Question: Provided that I have the 5*5 dataArray
'''
d= [0.0177104427823448,0.00246661459209512,0.0399831543374395,0.0615494164555707,0.0476204124707652;0.0275276152854314,0.0219153841813084,0.0581144391404502,0.144890028400954,0.157839631316098;0.0622883972729130,0.0716157303159909,0.245482781674067,0.123999612575059,0.177495187746408;0.0200735764542146,0.0573087934038160,0.0636451189717613,0.0160810084568415,0.0484992279558924;0.0185180386159227,0.00841167700273800,0.0372017422726281,0.0173721095082637,0.0459520362441099]
'''
And I want to use the data to fit the specific 2D-function with a least-square fitting technique. The function is like this:
'''
r = alfa*sin(pi*(n1+delta1))*sin(pi*(n2+delta2)) / (25*sin(pi/5*(n1+delta1))*sin(pi/5*(n2+delta2))),
'''
where alfa,delta1,delta2 are the parameters that need to be estimated, and n1,n2 range from 1 to 5.
The function fitting result will be like this:

I don't know how to do these things in MATLAB. Can anyone help me?
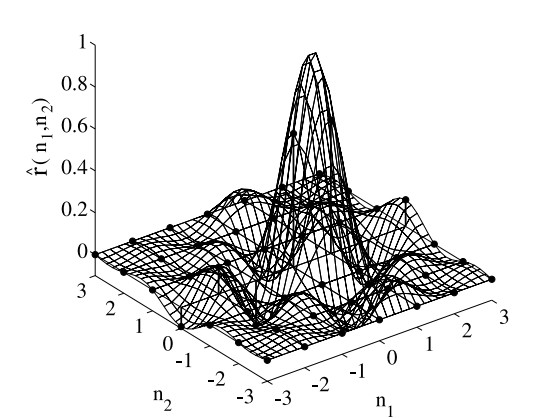
Answer: Well,thanks to @Dan.My question seems to be implemented like this:
'''
[n,m]=size(d);%assumes that d is a n x m matrix
[X,Y]=meshgrid(1:n,1:m);%your x-y coordinates
x(:,1)=X(:); % x= first column
x(:,2)=Y(:); % y= second column
f=d(:); % your data f(x,y) (in column vector)
%--- now define the function in terms of x
%--- where you use x(:,1)=X and x(:,2)=Y
fun = @(c,x) c(1)*sin(pi*(x(:,1)+c(2))).*sin(pi*(x(:,2)+c(3))) ./ (25*sin(pi/5*(x(:,1)+c(2))).*sin(pi/5*(x(:,2)+c(3))));
%--- now solve with lsqcurvefit
options=optimset('TolX',1e-6);
c0=[1 0 0];%start-guess here
cc=lsqcurvefit(fun,c0,x,f,[],[],options);
Ifit=fun(cc,x);
Ifit=reshape(Ifit,[n m]);%fitting data reshaped as matrix
surf(X,Y,Ifit);
hold on;
plot3(X, Y, dataArray);
'''